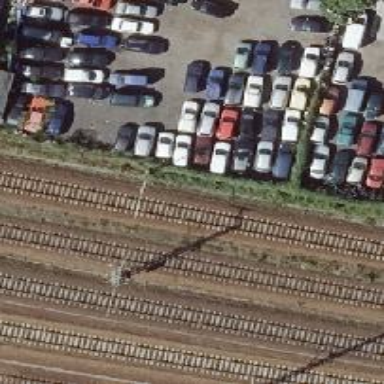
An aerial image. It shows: Milestone along the railway with catenary mast.